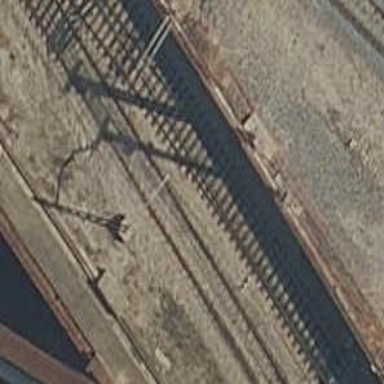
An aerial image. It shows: Railway track with contact lines for electrification.